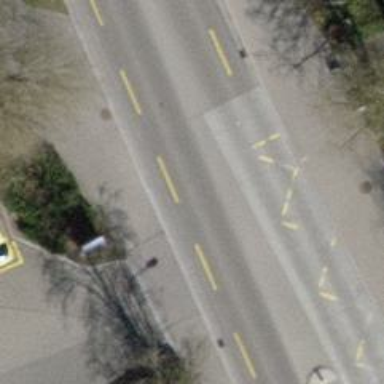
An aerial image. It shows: Public transport stop position.